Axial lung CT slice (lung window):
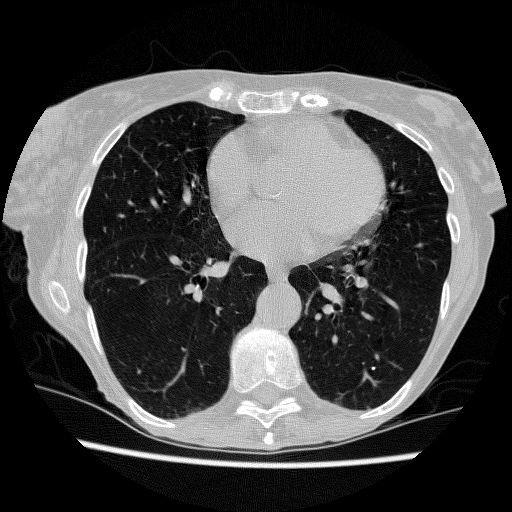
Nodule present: no